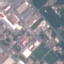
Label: Industrial